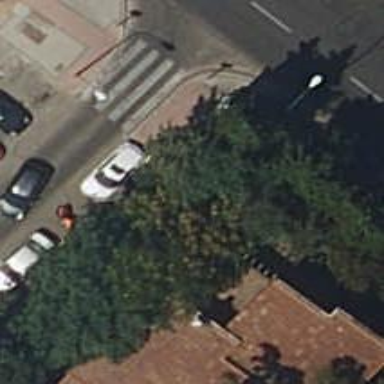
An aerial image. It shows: Sidewalk along the footway.